Field crop: maize
Growth stage: 2
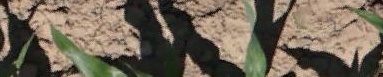
Species: maize